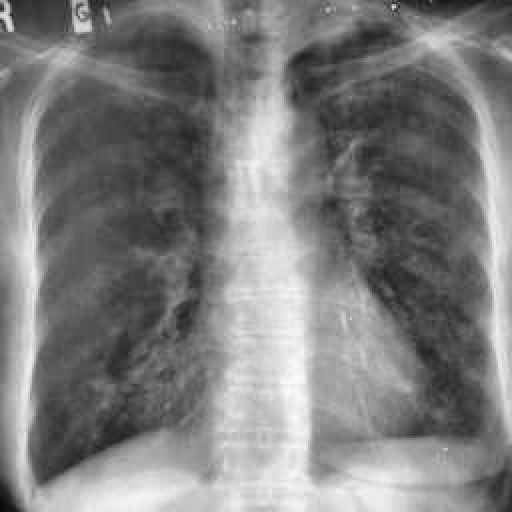
Finding: TUBERCULOSIS